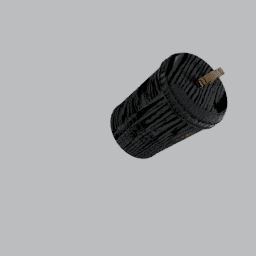
Label: tools